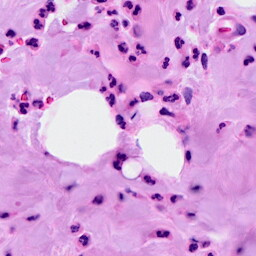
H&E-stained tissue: Breast